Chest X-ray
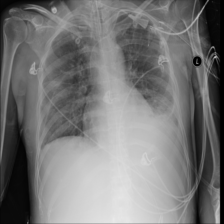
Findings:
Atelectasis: negative
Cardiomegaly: negative
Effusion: negative
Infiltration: positive
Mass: negative
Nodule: negative
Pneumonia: negative
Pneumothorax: negative
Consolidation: negative
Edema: negative
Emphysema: negative
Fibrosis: negative
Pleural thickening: negative
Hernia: negative